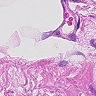
Metastatic tissue present: no